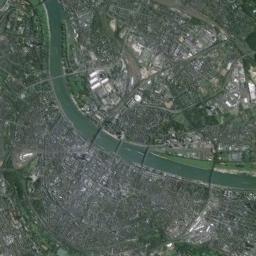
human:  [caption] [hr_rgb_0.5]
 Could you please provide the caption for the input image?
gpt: The river goes through houses and trees .

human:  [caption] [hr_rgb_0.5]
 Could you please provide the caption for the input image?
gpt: The river is surrounded by trees .

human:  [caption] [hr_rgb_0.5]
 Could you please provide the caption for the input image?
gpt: The dark green river goes through the residential area and some overpasses are over the river .

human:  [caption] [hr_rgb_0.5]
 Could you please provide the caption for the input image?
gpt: A curved green river runs through the bustling city .

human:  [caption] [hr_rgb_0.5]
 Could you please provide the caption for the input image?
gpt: There are many buildings near the green river .